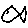
Label: fish